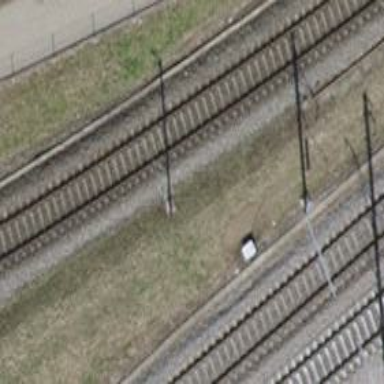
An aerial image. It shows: Solitary milestone along the railway.